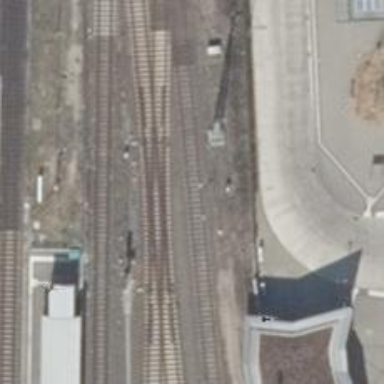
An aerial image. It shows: Wedge used for railway derailment.